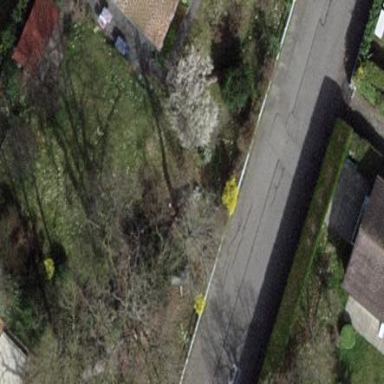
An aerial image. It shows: Garden surrounded by fence.